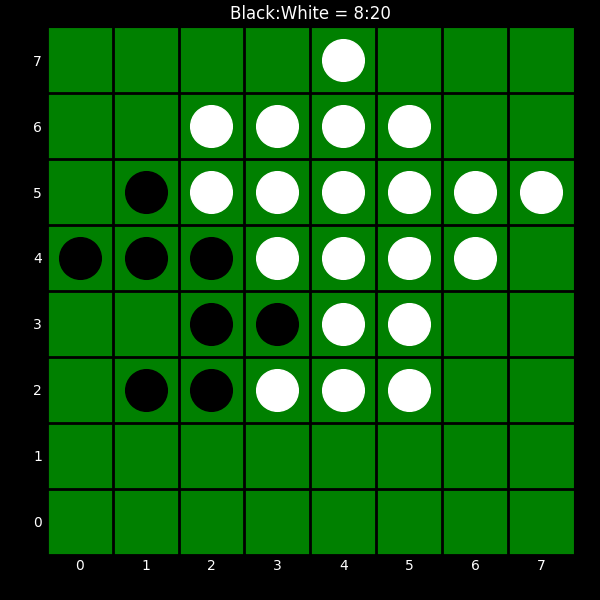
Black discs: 8
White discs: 20